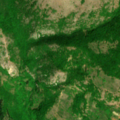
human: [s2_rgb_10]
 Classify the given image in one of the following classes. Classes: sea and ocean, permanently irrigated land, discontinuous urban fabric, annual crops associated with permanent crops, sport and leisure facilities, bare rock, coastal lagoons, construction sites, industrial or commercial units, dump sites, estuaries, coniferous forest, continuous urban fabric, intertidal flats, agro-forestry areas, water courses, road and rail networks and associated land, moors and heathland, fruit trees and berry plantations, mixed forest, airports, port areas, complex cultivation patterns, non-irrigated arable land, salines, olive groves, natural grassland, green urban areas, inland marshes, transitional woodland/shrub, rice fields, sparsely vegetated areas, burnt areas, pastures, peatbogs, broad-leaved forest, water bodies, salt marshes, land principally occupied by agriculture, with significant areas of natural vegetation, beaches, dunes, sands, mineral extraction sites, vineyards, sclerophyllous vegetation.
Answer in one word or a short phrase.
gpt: complex cultivation patterns, land principally occupied by agriculture, with significant areas of natural vegetation, broad-leaved forest, natural grassland, transitional woodland/shrub